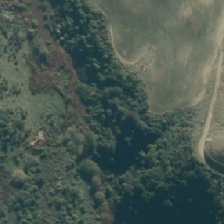
Land cover: indigenous_forest